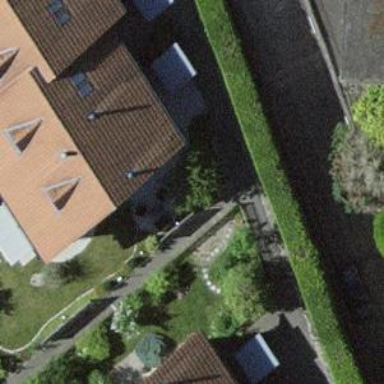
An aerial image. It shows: Residential building with gabled roof oriented across.